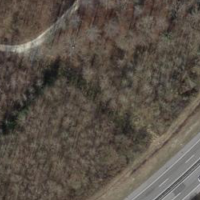
EUNIS habitat code: 57
Species observed at this site:
Ilex aquifolium
Gomphocerippus rufus